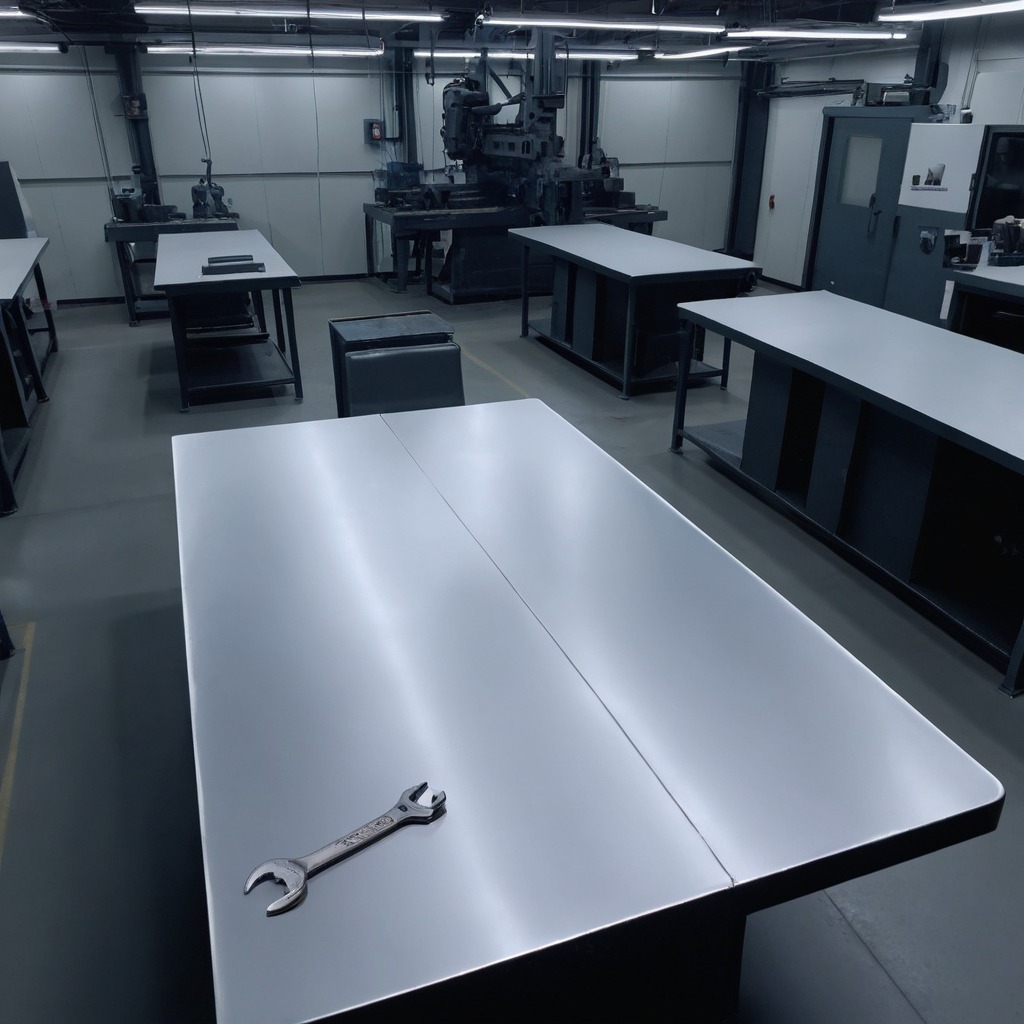
An wrench lies on the tabletop.